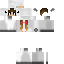
A female human skin with pale skin, wearing brown long hair dressed in a red tshirt and red pants, featuring a closed mouth.